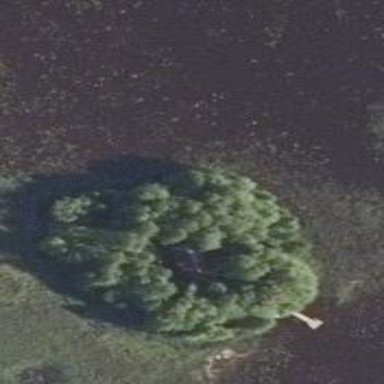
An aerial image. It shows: Islet covered with woodland.